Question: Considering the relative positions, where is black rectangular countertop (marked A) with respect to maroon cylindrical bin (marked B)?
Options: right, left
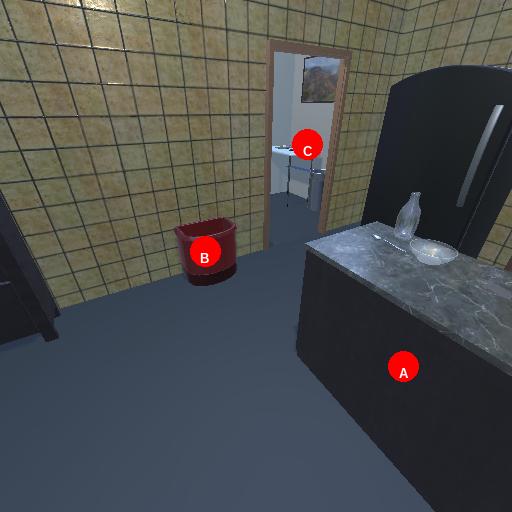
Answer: right